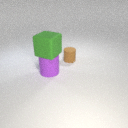
large purple rubber cylinder below large green rubber cube